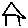
Label: house